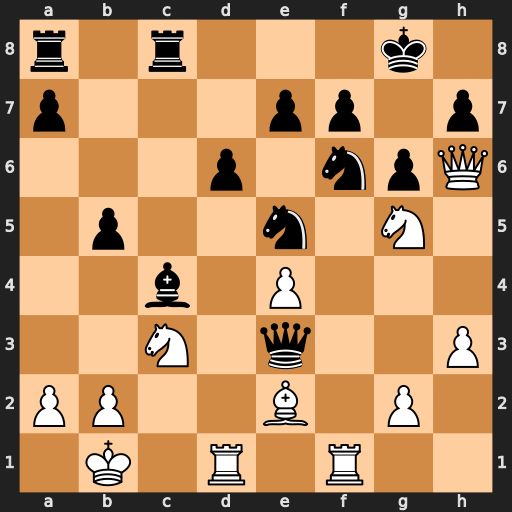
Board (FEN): r1r3k1/p3pp1p/3p1npQ/1p2n1N1/2b1P3/2N1q2P/PP2B1P1/1K1R1R2
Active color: w
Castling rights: -
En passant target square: -
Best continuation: Bxc4 Qxg5 Qxg5